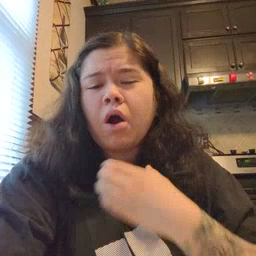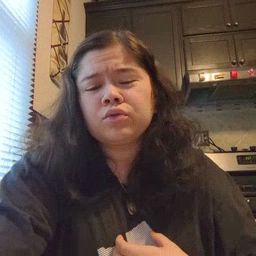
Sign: hungry